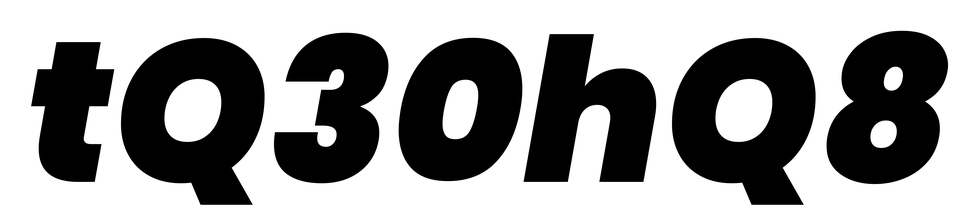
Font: Poppins-BlackItalic